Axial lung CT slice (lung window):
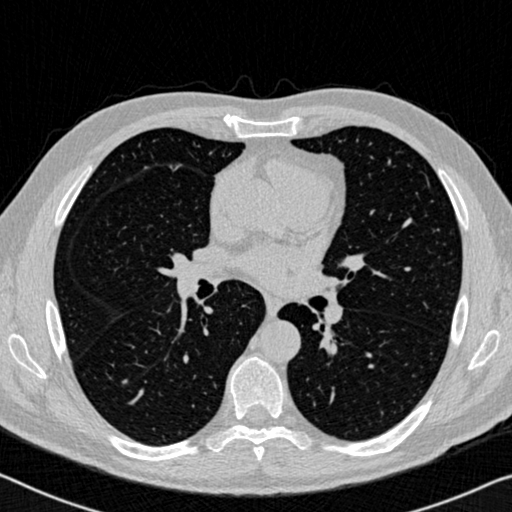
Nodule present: no